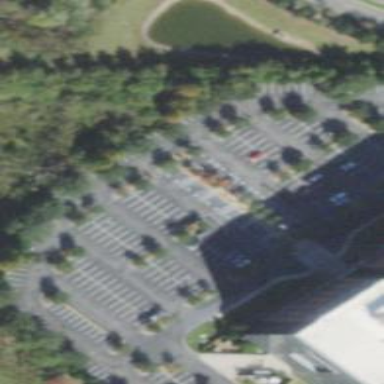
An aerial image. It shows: Parking space is available.